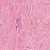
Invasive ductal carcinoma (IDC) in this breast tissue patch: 0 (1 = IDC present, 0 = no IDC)